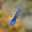
Label: 1